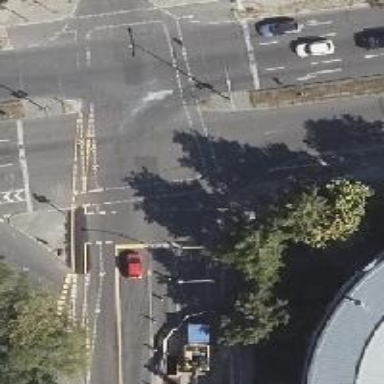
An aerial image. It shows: Tertiary road with asphalt surface. It has lanes for cyclists on both sides.